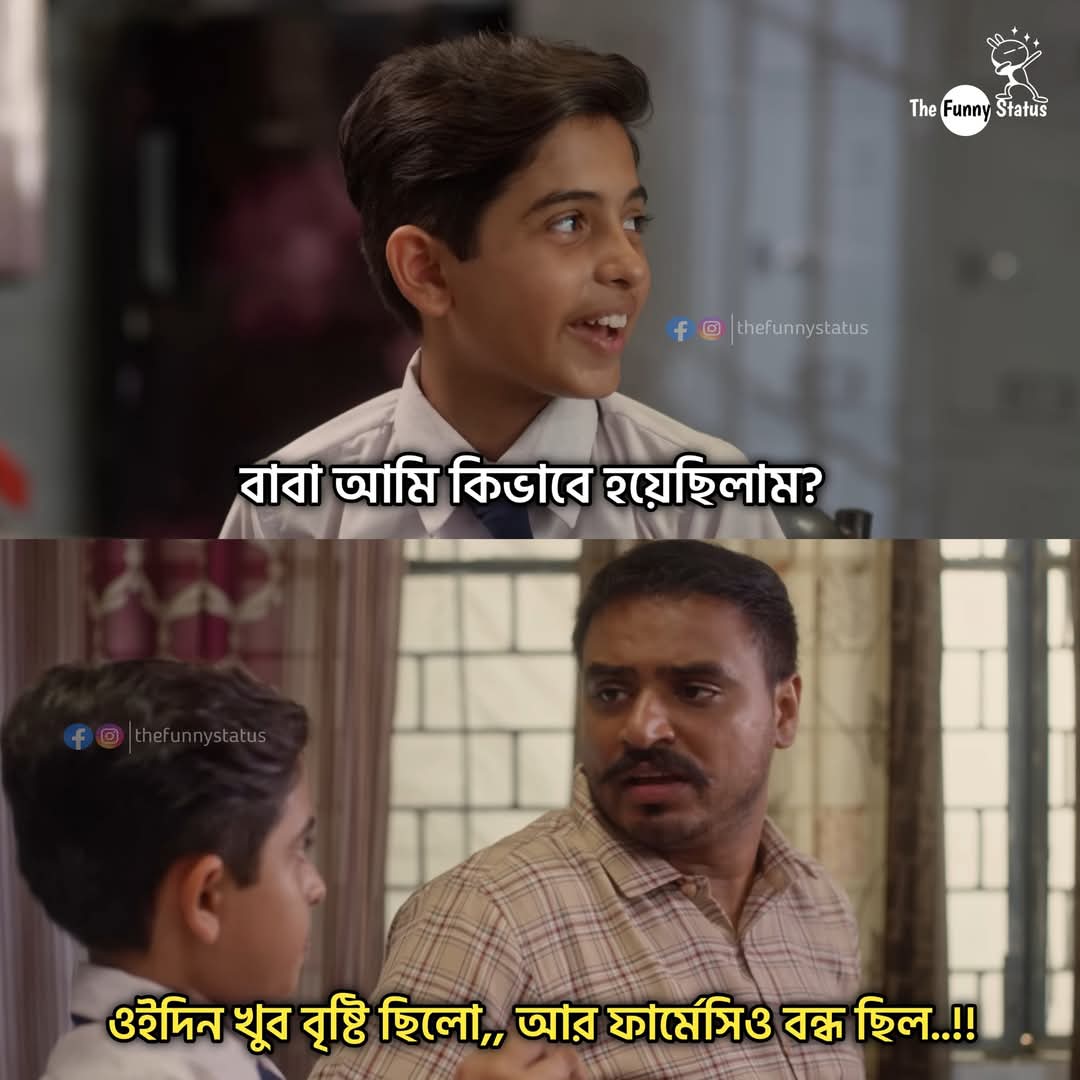
Text: বাবা আমি কিভাবে হয়েছিলাম?
ওইদিন খুব বৃষ্টি ছিলো,, আর ফার্মেসিও বন্ধ ছিল..!!
Label: Non Hate